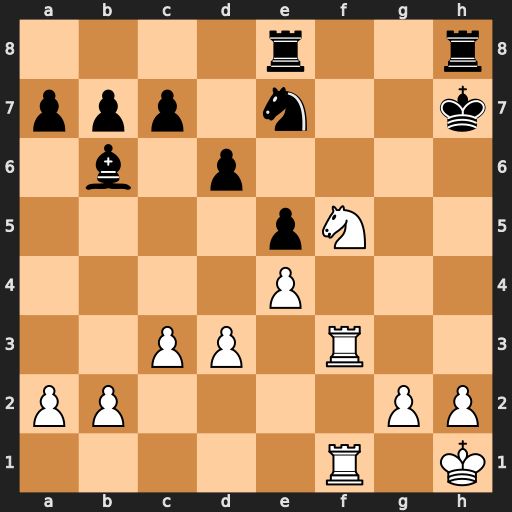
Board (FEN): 4r2r/ppp1n2k/1b1p4/4pN2/4P3/2PP1R2/PP4PP/5R1K
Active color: w
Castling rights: -
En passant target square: -
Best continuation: Rh3+ Kg8 Rg3+ Ng6 Rxg6+